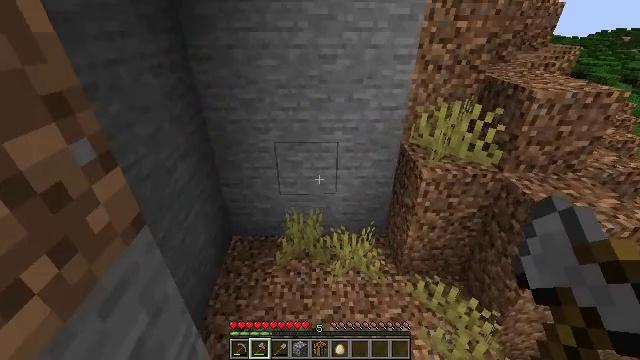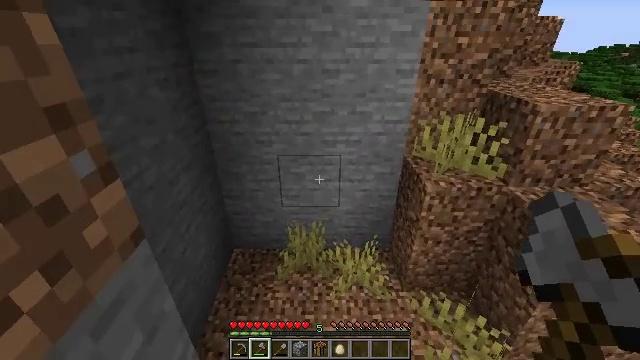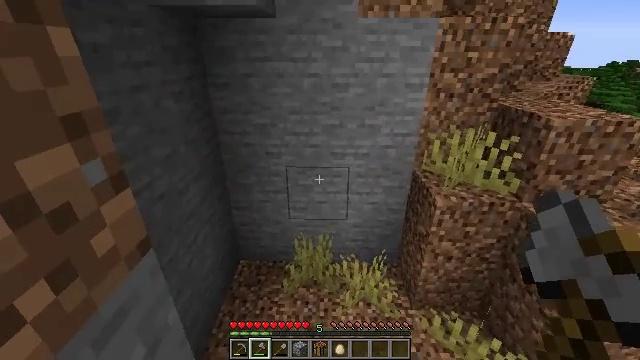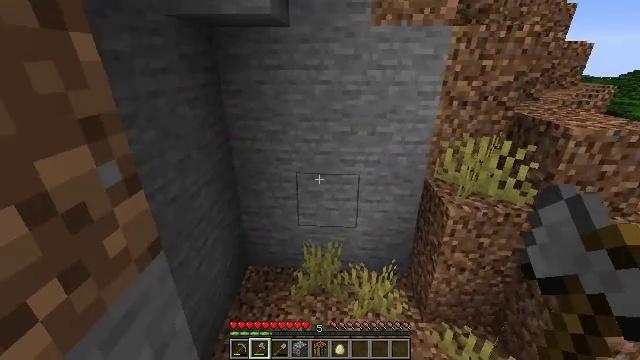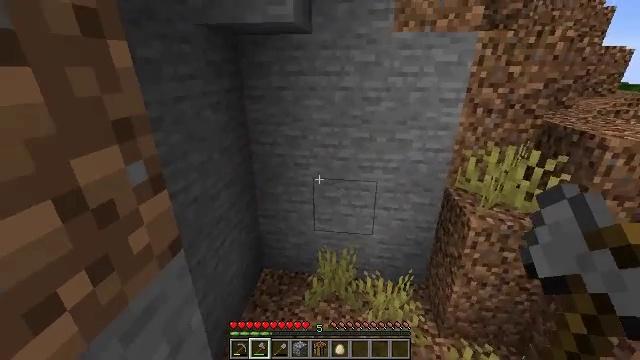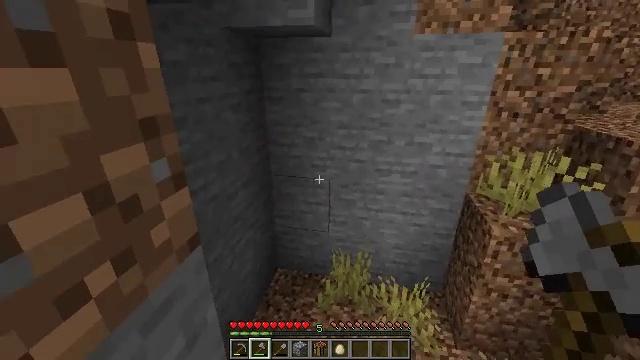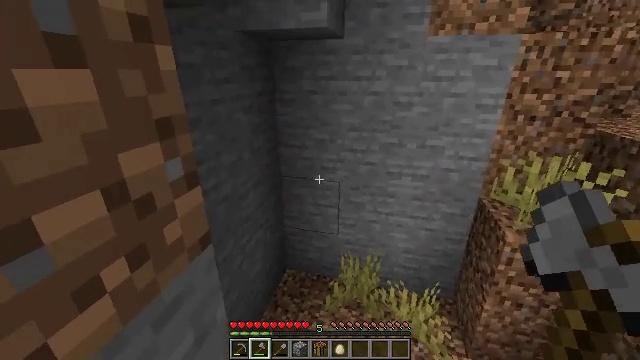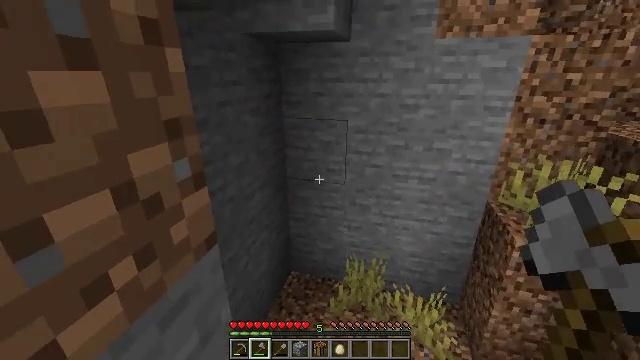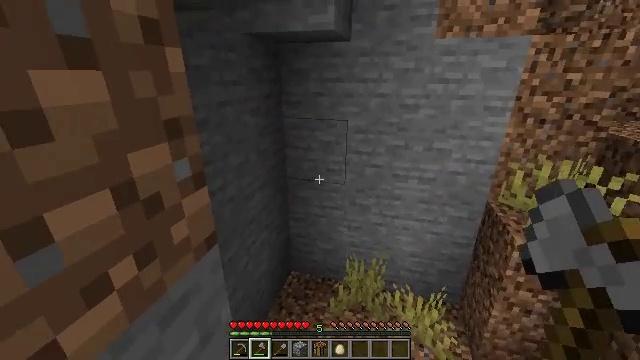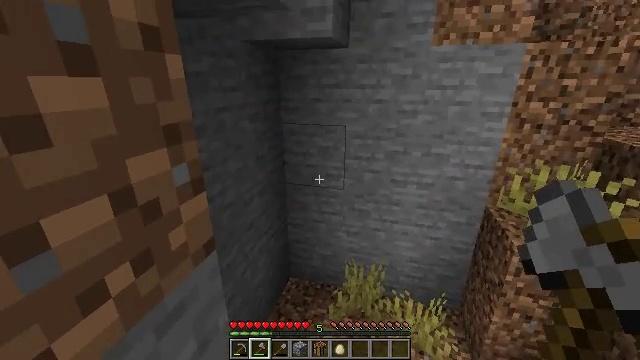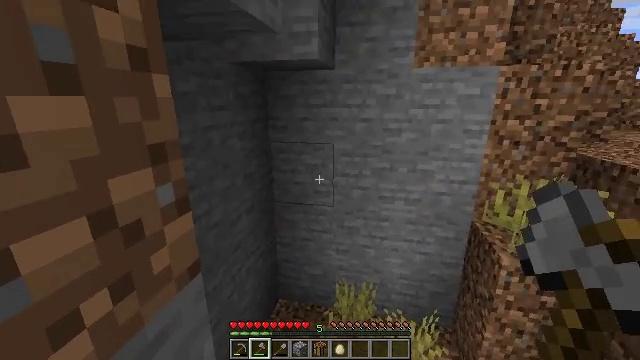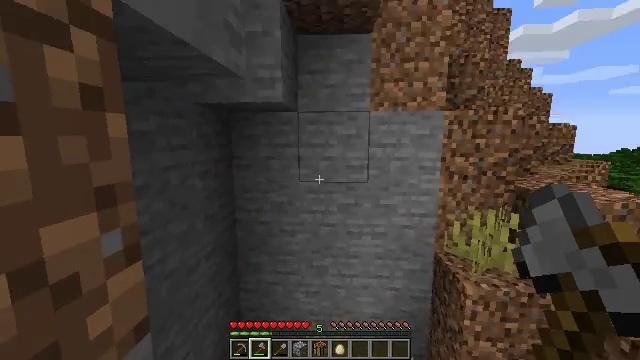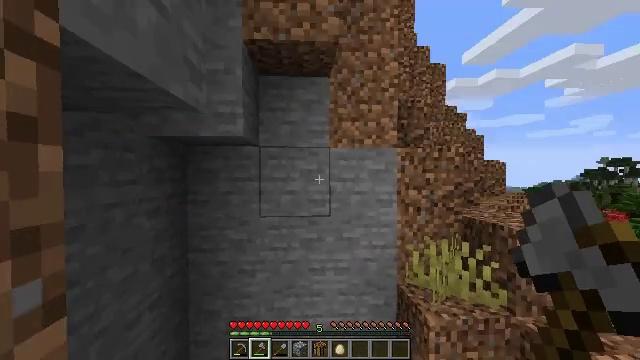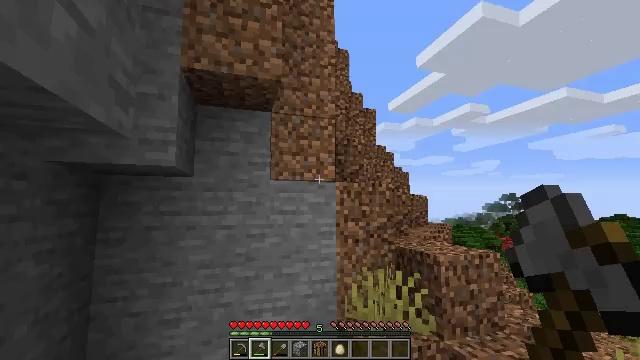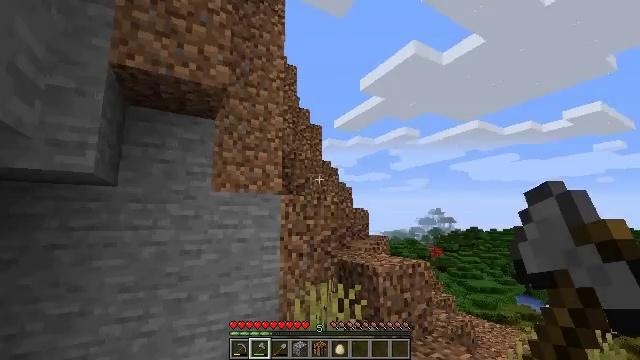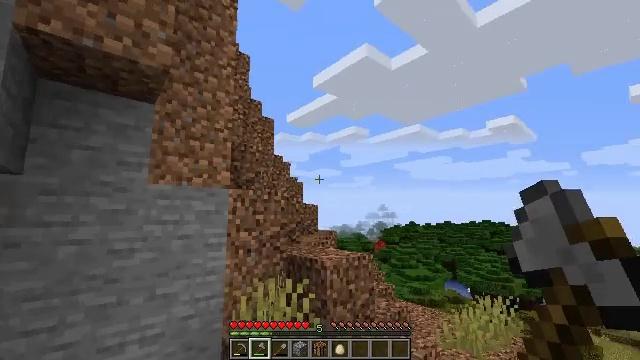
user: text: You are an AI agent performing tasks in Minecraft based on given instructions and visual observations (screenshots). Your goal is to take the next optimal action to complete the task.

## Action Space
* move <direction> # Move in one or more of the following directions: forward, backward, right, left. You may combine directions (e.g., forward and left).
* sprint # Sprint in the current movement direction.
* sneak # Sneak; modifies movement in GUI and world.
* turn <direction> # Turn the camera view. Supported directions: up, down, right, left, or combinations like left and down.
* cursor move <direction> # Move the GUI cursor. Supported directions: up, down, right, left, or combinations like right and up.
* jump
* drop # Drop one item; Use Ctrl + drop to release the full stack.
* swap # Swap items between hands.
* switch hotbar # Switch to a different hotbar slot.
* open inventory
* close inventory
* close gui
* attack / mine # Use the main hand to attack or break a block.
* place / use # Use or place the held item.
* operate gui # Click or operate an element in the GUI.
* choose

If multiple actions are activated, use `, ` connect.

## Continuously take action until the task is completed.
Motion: motion action
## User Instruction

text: Collect coarse dirt blocks.
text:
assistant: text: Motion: turn up
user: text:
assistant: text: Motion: turn left and up
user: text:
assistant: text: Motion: turn left and up
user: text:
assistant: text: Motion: turn left and up
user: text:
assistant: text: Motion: turn left
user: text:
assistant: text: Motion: turn left
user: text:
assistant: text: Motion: turn left
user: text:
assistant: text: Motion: no_op
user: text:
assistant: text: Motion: turn up
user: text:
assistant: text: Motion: turn right and up
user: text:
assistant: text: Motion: turn right and up
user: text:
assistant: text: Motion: turn right and up
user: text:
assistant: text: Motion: turn right and up
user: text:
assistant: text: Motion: turn right and up
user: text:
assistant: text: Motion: turn right and down
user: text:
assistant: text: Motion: turn right and down
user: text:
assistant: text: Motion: turn right and down
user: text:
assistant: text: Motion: turn right and down
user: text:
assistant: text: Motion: turn down
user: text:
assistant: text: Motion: move forward, turn left and down
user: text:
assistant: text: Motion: move forward, turn left and down
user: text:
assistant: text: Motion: move forward, turn left and down
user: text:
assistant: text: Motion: move forward, turn left and down
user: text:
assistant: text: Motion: move forward
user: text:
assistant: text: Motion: move forward
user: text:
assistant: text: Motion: move forward
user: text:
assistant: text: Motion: move forward
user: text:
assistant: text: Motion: move forward, turn right and up
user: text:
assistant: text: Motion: move forward, turn right and up
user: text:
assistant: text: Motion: move forward, turn right and up